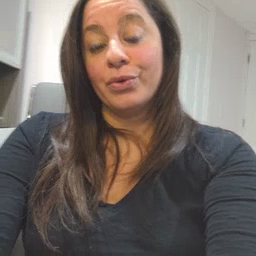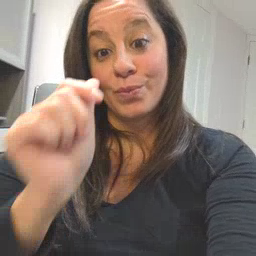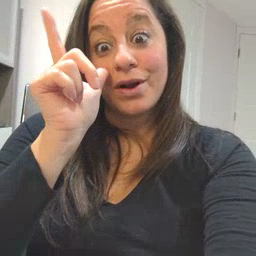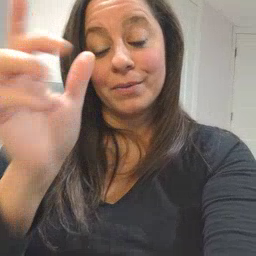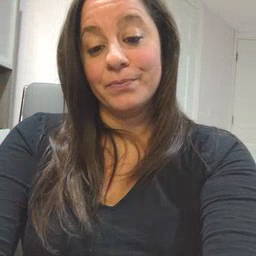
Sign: awake